Interaction volume radius: 10 \u00c5
Interaction volume height: 15 \u00c5
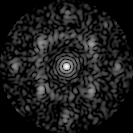
Disorder parameter: 0.6088